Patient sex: M
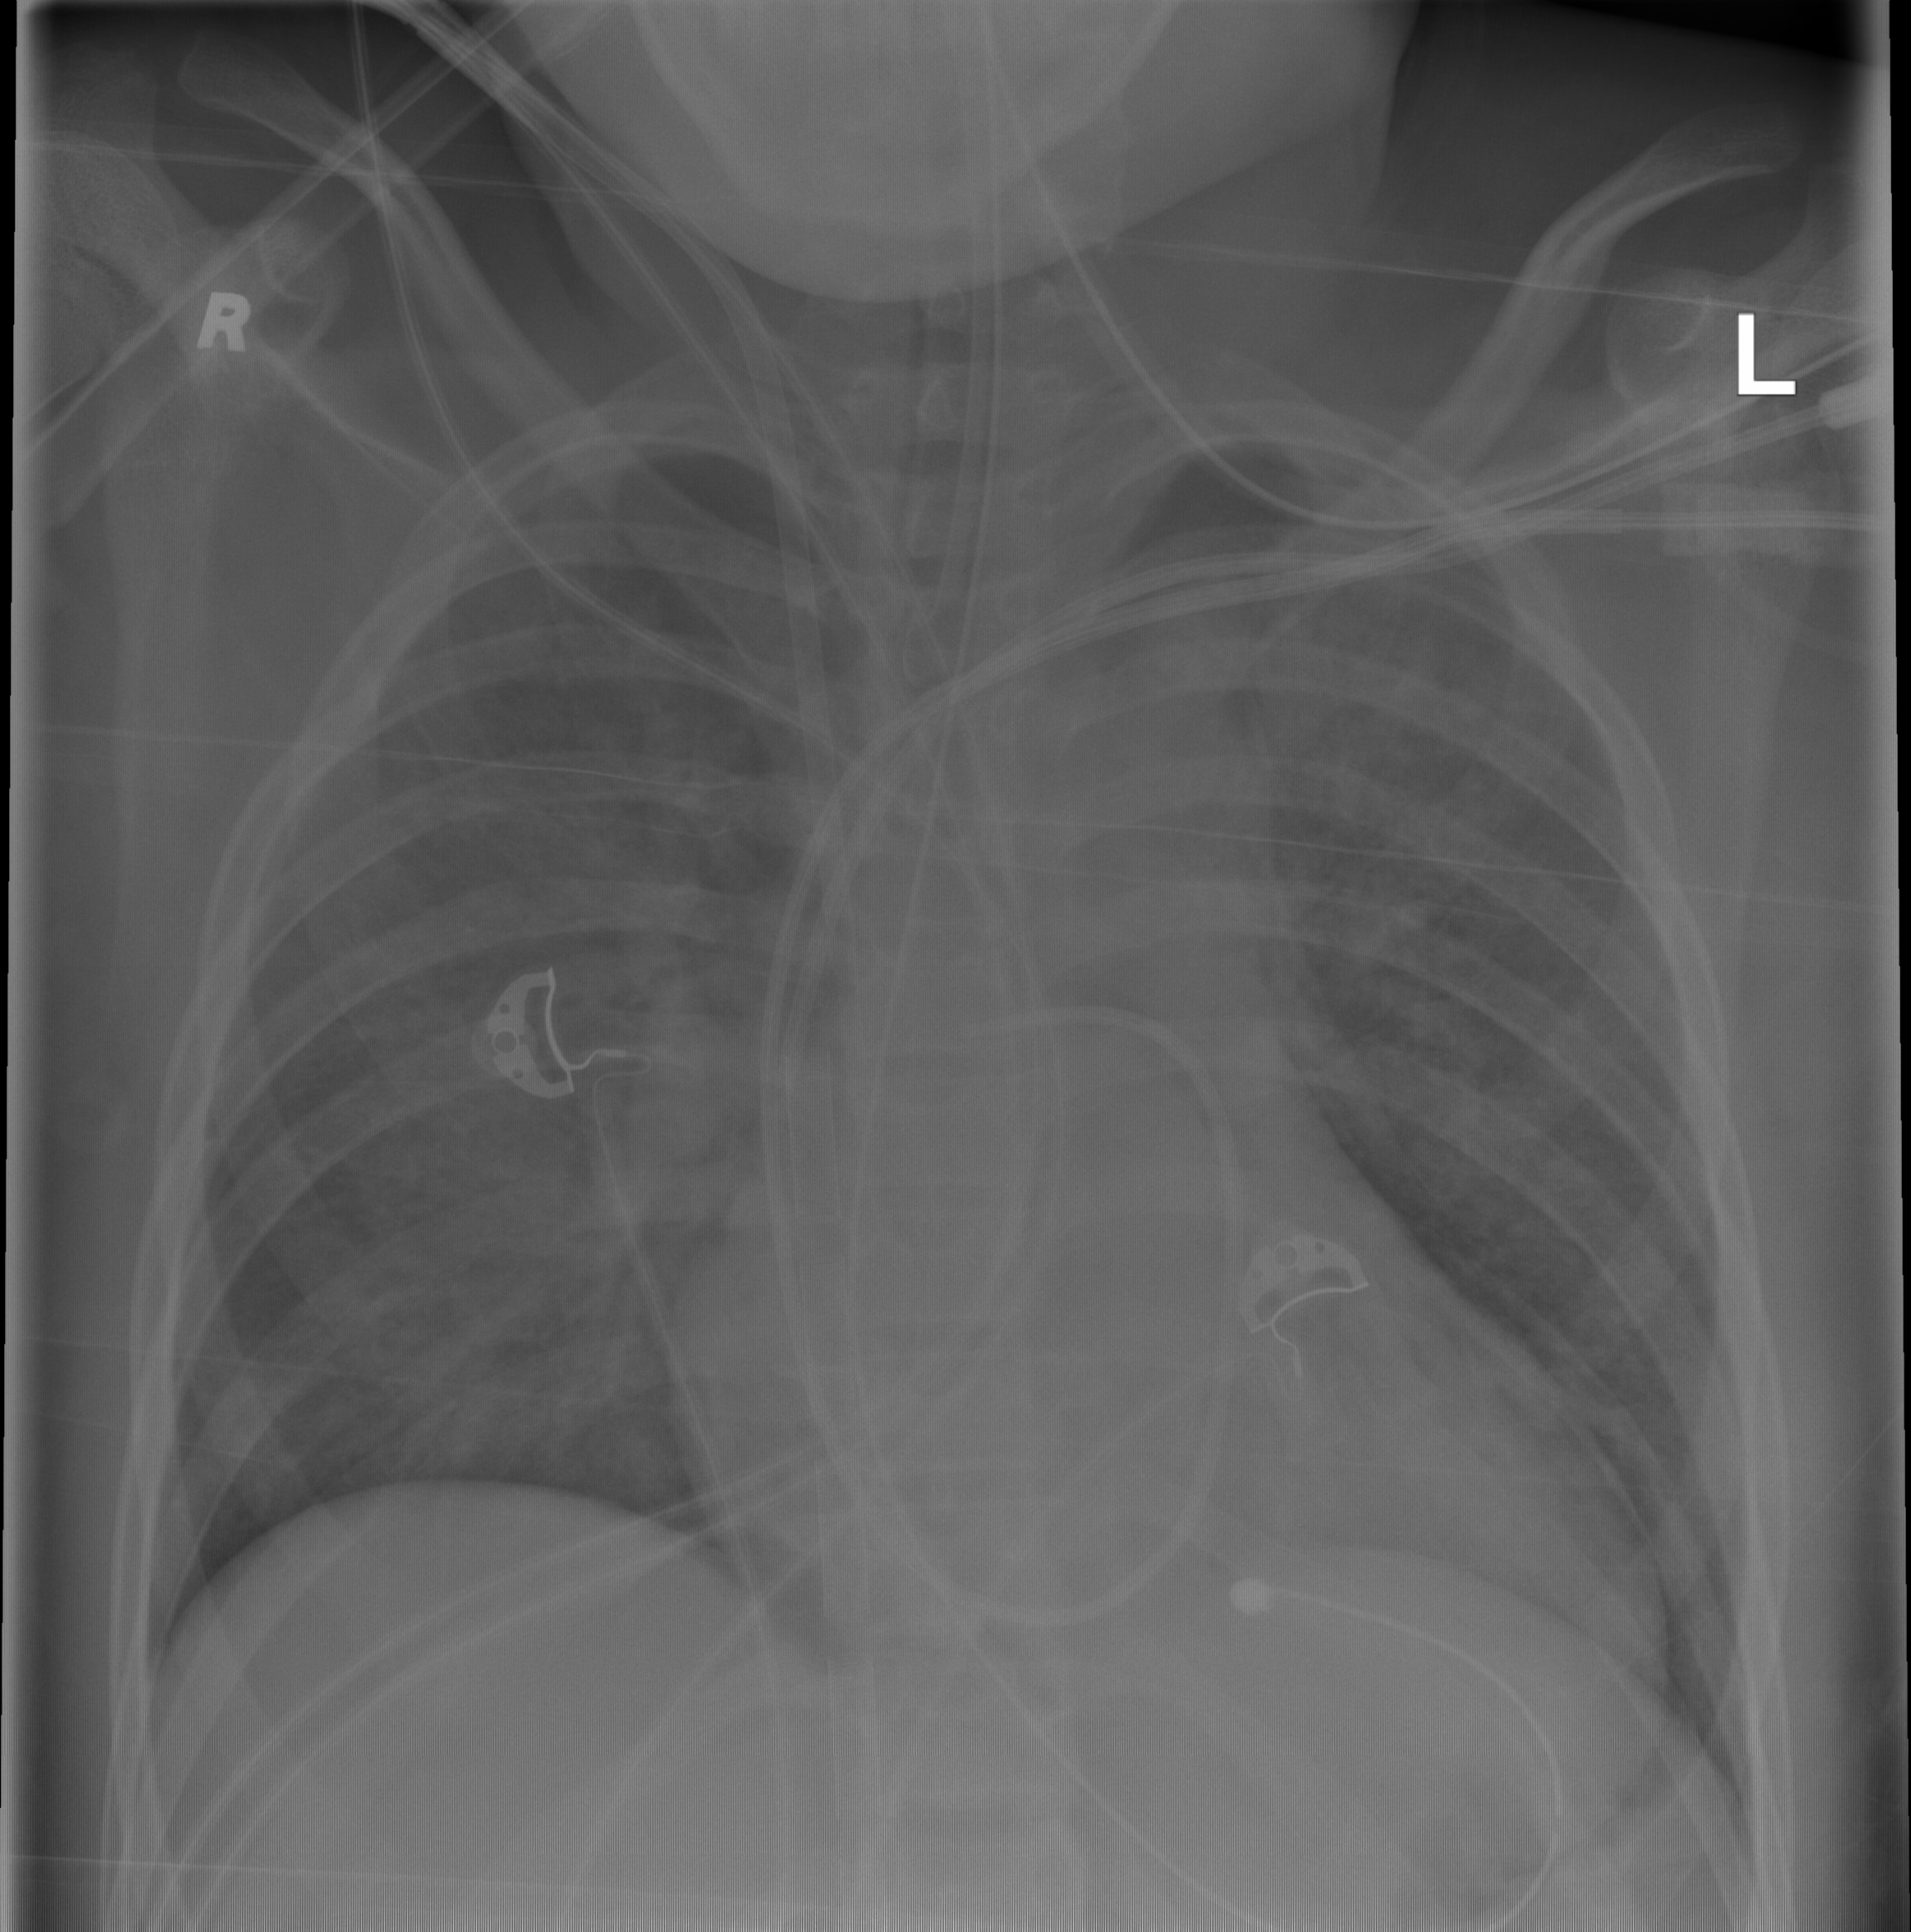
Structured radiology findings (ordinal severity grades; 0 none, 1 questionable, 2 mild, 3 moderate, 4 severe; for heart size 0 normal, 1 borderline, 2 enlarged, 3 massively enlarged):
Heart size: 0
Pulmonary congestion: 2
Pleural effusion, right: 0
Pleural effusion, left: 0
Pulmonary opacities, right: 2
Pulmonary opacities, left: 2
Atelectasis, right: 3
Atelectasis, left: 3